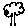
Label: tree